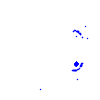
Particle: pion